Question: I am having problems implementing this pattern. I have an custom view which has an image drawn on it. The user can take a corner of the image and drag it around, which results in rotation of the image.

In order to achieve this result I did the following:
The bitmap is stored in an object which also has angle, x, y, centerX and centerY properties.
'''
@Override
public boolean onTouchEvent(MotionEvent event) {
switch (event.getAction()) {
case MotionEvent.ACTION_MOVE:
int currentX = (int) event.getX();
int currentY = (int) event.getY();
double rotationAngleRadians = Math.atan2(currentX - image.getCenterX(), image.getCenterY() - currentY);
int rotationAngleDegrees = (int) Math.toDegrees(rotationAngleRadians);
rotateMatrix.setRotate(rotationAngleDegrees , image.getCenterX(), image.getCenterX());
.....
}
'''
and then in onDraw I use the matrix to rotate the canvas
'''
@Override
protected void onDraw(Canvas canvas) {
canvas.save(Canvas.MATRIX_SAVE_FLAG);
canvas.setMatrix(rotateMatrix);
canvas.drawBitmap(image.getBitmap, image.getX(), image.getY(), imagePaint);
canvas.restore();
}
'''
The problem with this approach is the following: when The user starts to drag the button, the whole image "jumps up" 25 pixels and after that it starts to rotate. How can I fix this problem ?
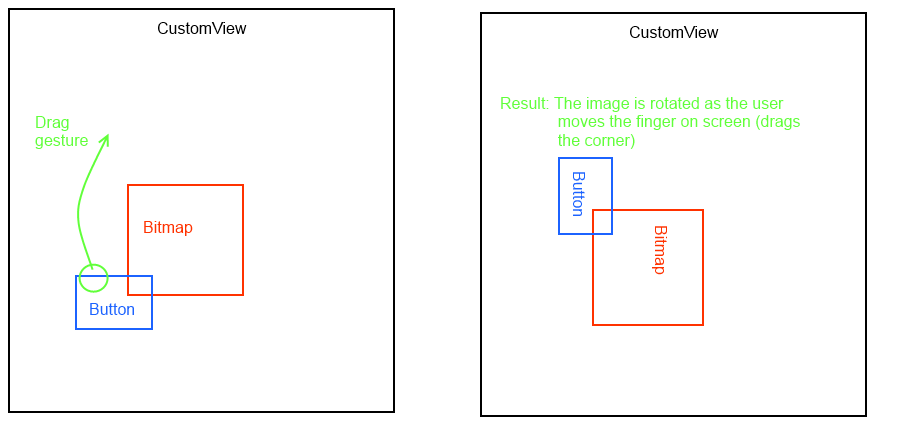
Answer: It's possible that when you give the canvas your matrix, the canvas is disregarding a previous translation which was defined in its previous matrix.
A cleaner approach would be to just use the 'canvas.rotate(...)' method, instead of using matrixes. If you must use the matrix class, then make sure you're basing it on the original 'canvas.getMatrix()'